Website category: movie
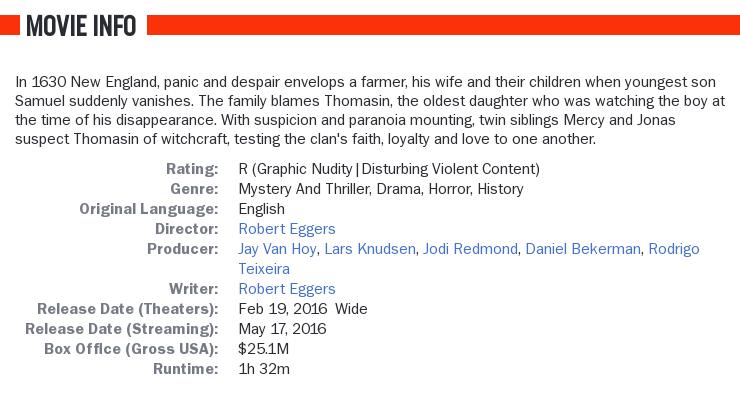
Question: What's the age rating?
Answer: R (Graphic Nudity|Disturbing Violent Content)

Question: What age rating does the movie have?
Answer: R (Graphic Nudity|Disturbing Violent Content)

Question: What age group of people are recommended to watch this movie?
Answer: R (Graphic Nudity|Disturbing Violent Content)

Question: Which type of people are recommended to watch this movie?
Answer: R (Graphic Nudity|Disturbing Violent Content)

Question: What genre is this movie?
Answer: mystery and thriller, drama, horror, history

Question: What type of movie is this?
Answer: mystery and thriller, drama, horror, history

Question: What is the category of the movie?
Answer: mystery and thriller, drama, horror, history

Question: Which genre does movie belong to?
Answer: mystery and thriller, drama, horror, history

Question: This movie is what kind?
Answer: mystery and thriller, drama, horror, history

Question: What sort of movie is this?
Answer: mystery and thriller, drama, horror, history

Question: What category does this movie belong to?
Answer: mystery and thriller, drama, horror, history

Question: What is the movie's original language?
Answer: English

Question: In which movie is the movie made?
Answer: English

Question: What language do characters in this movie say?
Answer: English

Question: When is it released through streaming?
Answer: May 17, 2016

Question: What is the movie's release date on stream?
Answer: May 17, 2016

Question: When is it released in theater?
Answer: Feb 19, 2016 wide

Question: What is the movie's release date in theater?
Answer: Feb 19, 2016 wide

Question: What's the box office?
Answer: $25.1M

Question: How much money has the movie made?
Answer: $25.1M

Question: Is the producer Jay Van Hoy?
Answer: yes

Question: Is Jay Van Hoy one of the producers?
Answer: yes

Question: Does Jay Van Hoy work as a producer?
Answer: yes

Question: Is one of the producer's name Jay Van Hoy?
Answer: yes

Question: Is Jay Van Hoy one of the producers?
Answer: yes

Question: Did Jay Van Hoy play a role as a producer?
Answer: yes

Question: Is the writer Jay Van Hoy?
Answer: no

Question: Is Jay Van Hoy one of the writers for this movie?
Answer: no

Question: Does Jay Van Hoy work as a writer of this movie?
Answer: no

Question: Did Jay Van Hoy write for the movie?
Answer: no

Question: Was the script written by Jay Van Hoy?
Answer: no

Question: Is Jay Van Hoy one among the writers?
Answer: no

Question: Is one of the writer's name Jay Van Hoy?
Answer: no

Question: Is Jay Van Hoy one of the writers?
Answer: no

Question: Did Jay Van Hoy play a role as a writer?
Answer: no

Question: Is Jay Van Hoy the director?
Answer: no

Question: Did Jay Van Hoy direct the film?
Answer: no

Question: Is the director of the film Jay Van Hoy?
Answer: no

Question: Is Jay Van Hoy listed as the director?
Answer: no

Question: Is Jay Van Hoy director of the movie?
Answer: no

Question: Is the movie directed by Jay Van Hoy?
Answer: no

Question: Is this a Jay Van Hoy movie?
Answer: no

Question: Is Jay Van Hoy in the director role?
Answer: no

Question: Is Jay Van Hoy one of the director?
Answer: no

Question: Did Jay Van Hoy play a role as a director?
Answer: no

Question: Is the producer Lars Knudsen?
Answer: yes

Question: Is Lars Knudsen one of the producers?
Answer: yes

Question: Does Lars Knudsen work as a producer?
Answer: yes

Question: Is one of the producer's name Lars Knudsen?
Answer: yes

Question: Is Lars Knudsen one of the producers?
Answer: yes

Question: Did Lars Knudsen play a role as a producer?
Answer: yes

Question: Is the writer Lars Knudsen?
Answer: no

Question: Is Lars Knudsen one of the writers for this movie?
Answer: no

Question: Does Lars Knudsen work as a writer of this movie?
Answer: no

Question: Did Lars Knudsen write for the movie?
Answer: no

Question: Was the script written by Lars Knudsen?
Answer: no

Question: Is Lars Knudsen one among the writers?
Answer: no

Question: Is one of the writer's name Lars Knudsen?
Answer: no

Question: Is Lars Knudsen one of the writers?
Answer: no

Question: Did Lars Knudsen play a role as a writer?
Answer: no

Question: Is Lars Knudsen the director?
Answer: no

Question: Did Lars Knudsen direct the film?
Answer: no